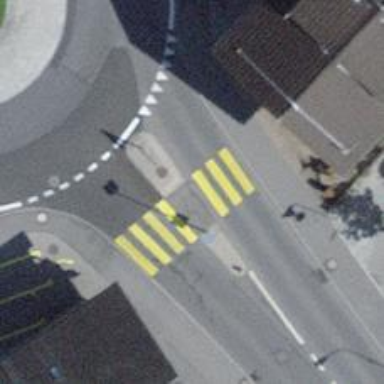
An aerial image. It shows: Marked crossing with pedestrian island.